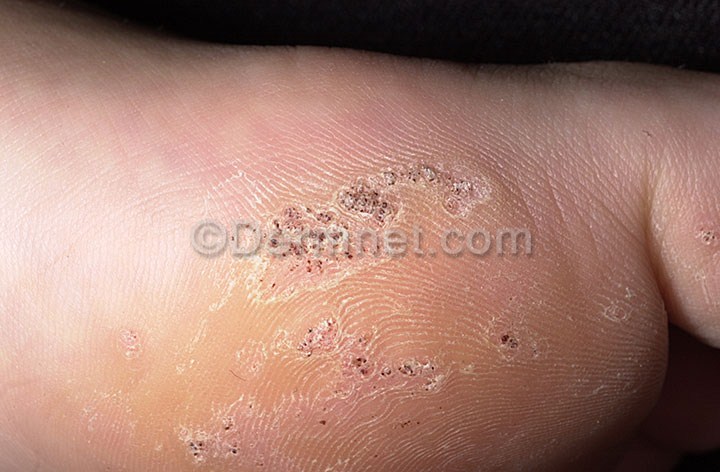
Disease: Warts Molluscum and other Viral Infections